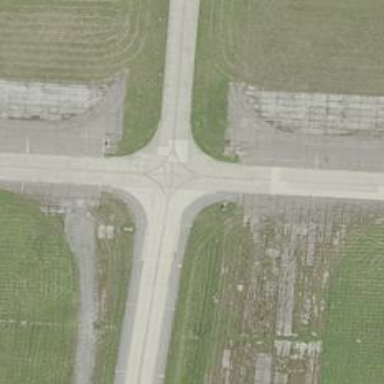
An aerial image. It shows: Image of taxiway at airport.